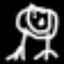
Label: frog